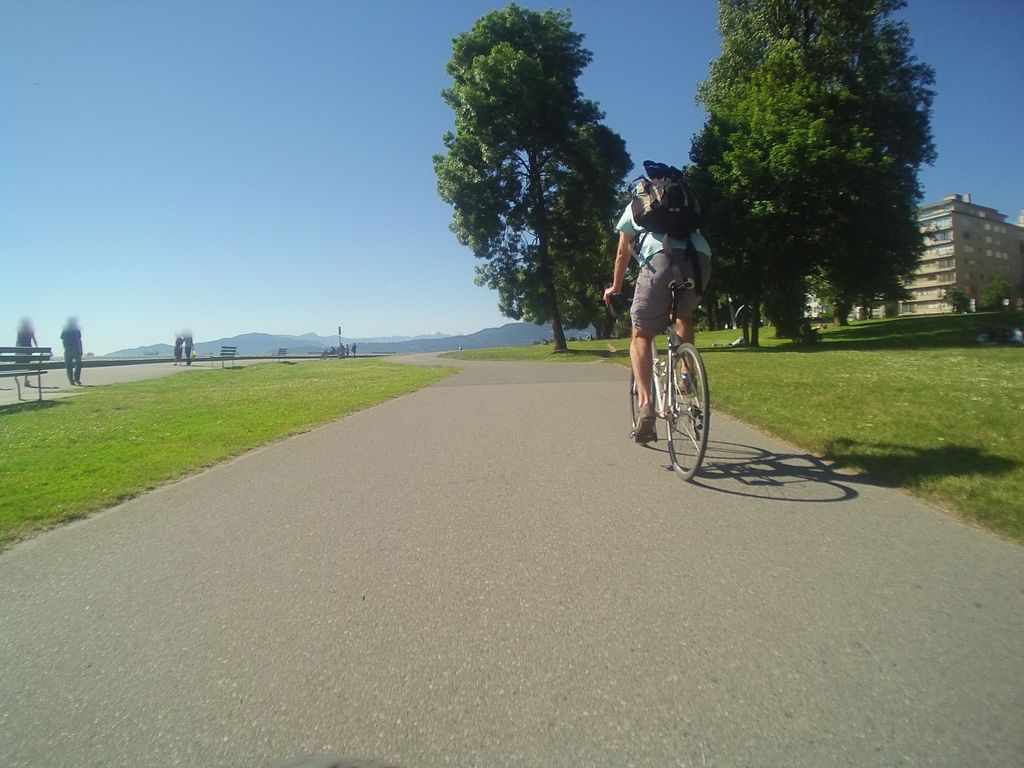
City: vancouver